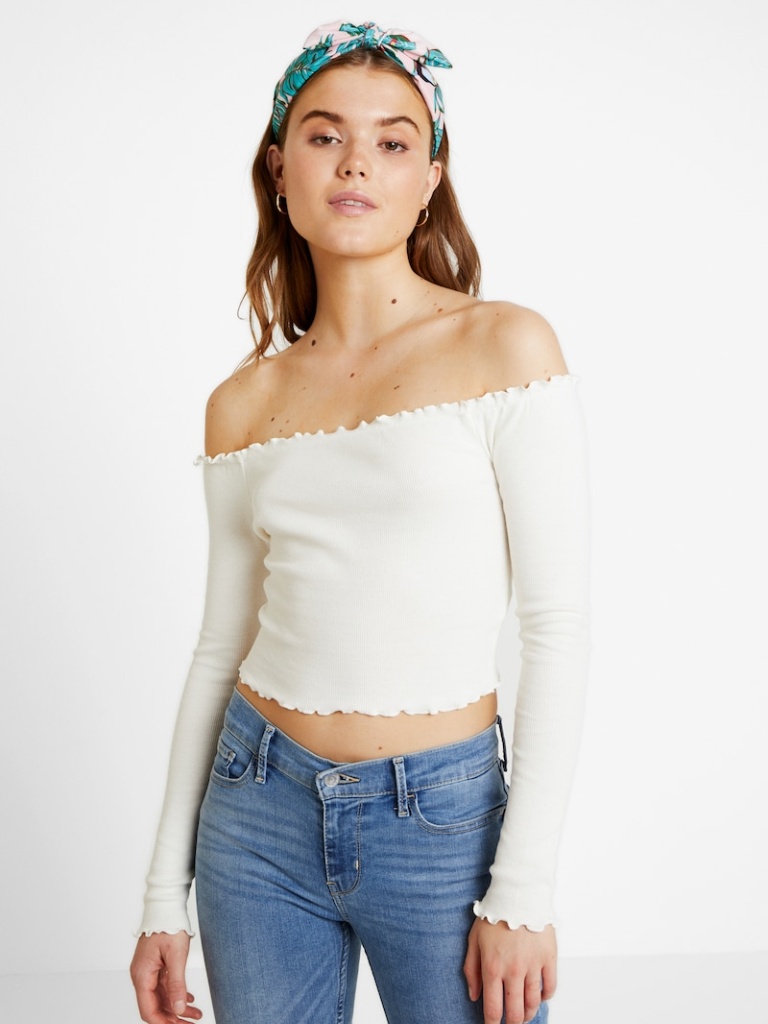
knit tight a long-sleeved with the sleeves down cropped length Untucked off-shoulder blouse